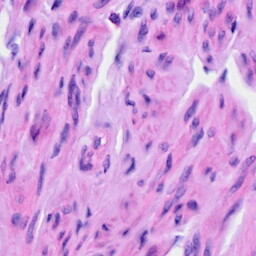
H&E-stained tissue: Ovarian